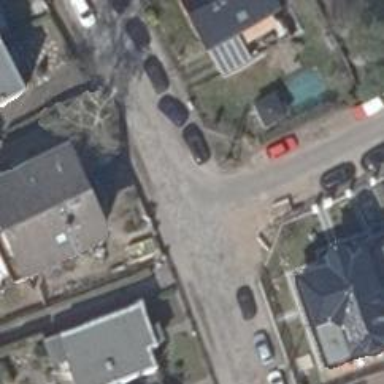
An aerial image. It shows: Residential road.